Question: I'm sorry for the bad title (edit if you wish), but I don't know how to put this request. I attached an image from Photoshop that illustrates things a little bit better.
The request itself is quite simple: You have a numeric range from 10.0 to 0.0.
10 stands for the color #00ff00 (deep green) and 0.0 for the color #ff0000 (deep red).
Now, when you hand over the number 10.0 it will output #00ff00. When you give it something like 8.2 it would output something like #00cc33 so that you have a floating gradient all the way down but always float from #00ff00 over orange #ff9900 to #ff0000 (orange in the middle could also be omitted).

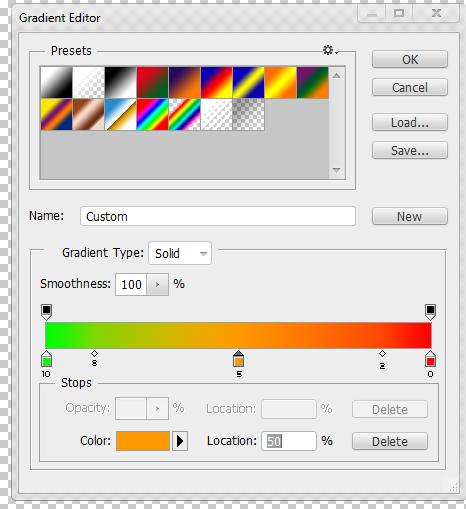
Answer: Just for fun:
'''
function toHex( n ) {
var r = 255 - ( n / 10 * 255 | 0 );
g = n / 10 * 255 | 0;
return '#' +
( r ? ( r = r.toString(16), r.length == 2 ? r : '0' + r ) : '00' ) +
( g ? ( g = g.toString(16), g.length == 2 ? g : '0' + g ) : '00' ) + '00'
}
'''
See it here (for what its worth): <URL>
Inspired by Samuel Edwin Ward's use of HSL, the following function adapts 'hslToRgb' from Brian Grinstead's MIT Licensed <URL>:
Note: this function is not intended to be the finished article or represent good practice, it is a proof of concept only. There is no bounds checking and few concessions to readability.
'n' is a value from 0 to 10, and 'start', 'middle' and 'end' are each a hue value from 0 - 360.
See <URL> to select hue, saturation and lightness values to experiment with.
'''
function toHex( n ) {
var r, g, b, p, q,
start = 0, // 0 - 360 (red 0)
middle = 36, // 0 - 360 (orange 36, use 0 or null for no middle)
end = 120, // 0 - 360 (green 120)
saturation = 1, // 0 - 1
lightness = 0.5, // 0 - 1
hue = ( middle ?
n > 5 ? ( n -= 5, n / 5 * ( end - middle ) ) + middle :
( n / 5 * ( middle - start ) ) + start :
( n / 10 * ( end - start ) ) + start ) / 360;
function hue2hex( p, q, h ){
if ( h < 0 ) h++;
else if ( h > 1 ) h--;
h = ( h < 1/6 ? p + ( q - p ) * 6 * h : h < 1/2 ? q :
h < 2/3 ? p + ( q - p ) * ( 2/3 - h ) * 6 : p ) * 255 | 0;
return h ? ( h = h.toString(16), h.length > 1 ? h : '0' + h ) : '00';
}
if ( saturation === 0 ) {
n = lightness * 255 | 0;
r = g = b = n ?
( n = n.toString(16), n.length > 1 ? n : '0' + n ) : '00';
} else {
q = lightness < 0.5 ? lightness * ( 1 + saturation ) :
lightness + saturation - lightness * saturation;
p = 2 * lightness - q;
r = hue2hex( p, q, hue + 1/3 );
g = hue2hex( p, q, hue );
b = hue2hex( p, q, hue - 1/3 );
}
return '#' + r + g + b;
}
'''
Example
'''
toHex(0); // "#ff0000"
toHex(5); // "#ff9900"
toHex(10); // "#00ff00"
'''
<URL>